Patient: sex M, age 65
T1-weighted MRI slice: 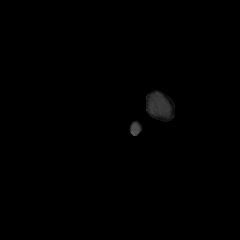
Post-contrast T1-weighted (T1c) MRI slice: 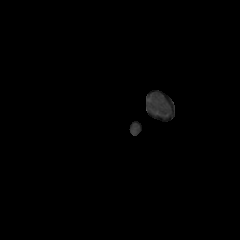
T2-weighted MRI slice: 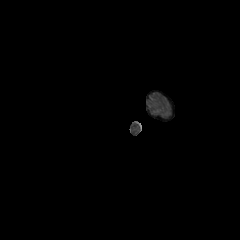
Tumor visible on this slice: no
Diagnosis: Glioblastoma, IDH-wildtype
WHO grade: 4